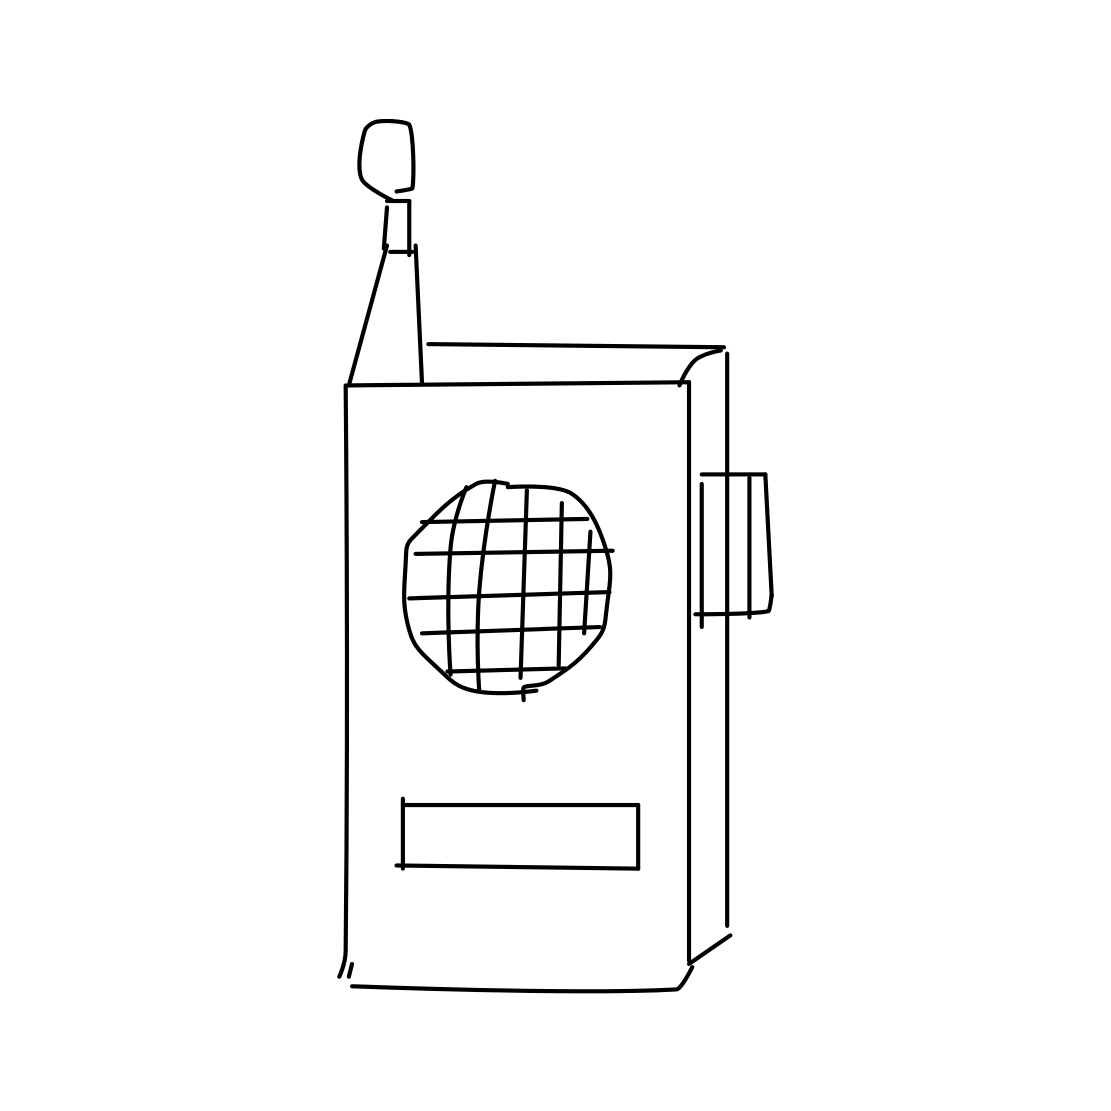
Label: walkie talkie